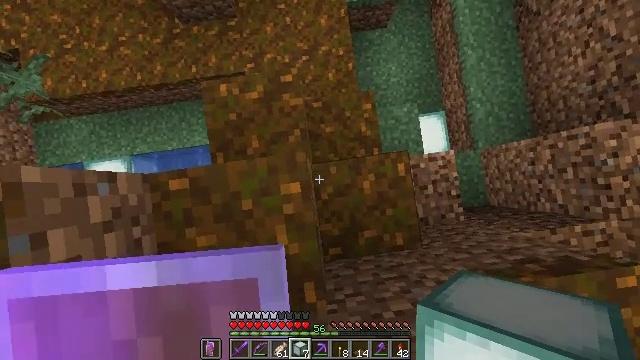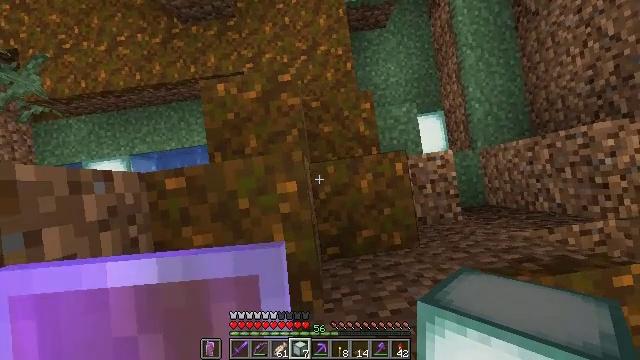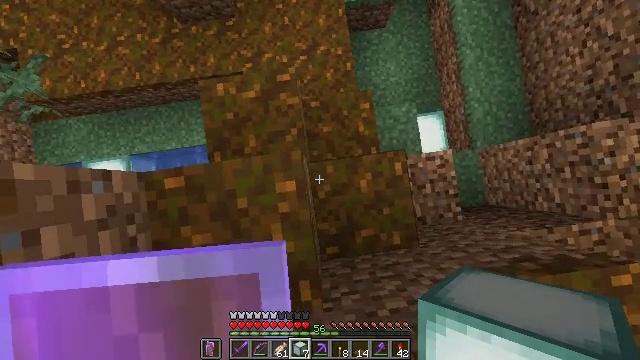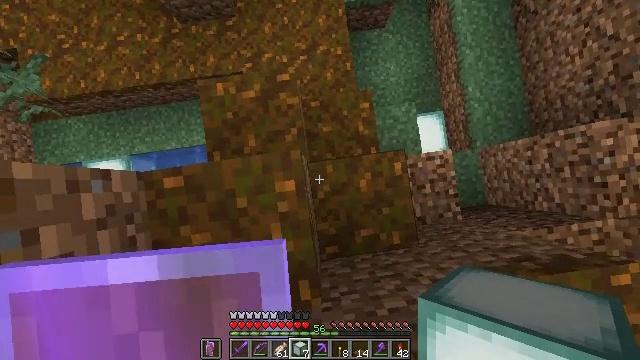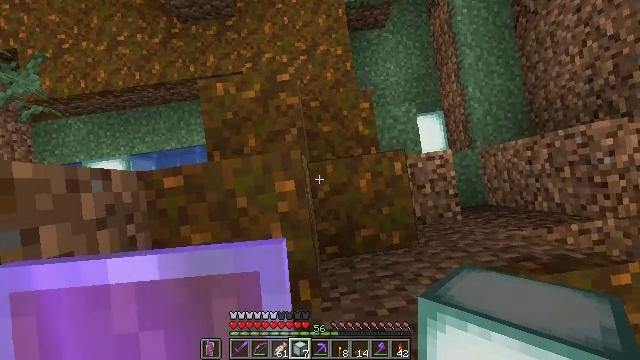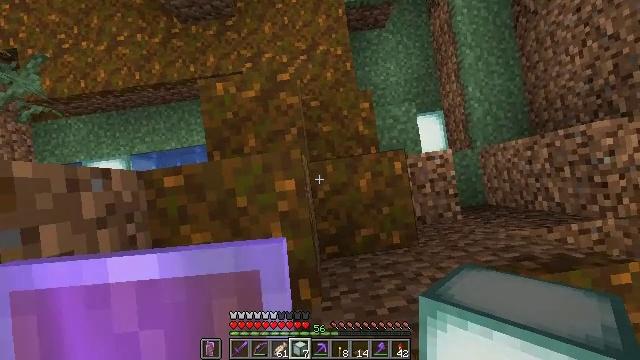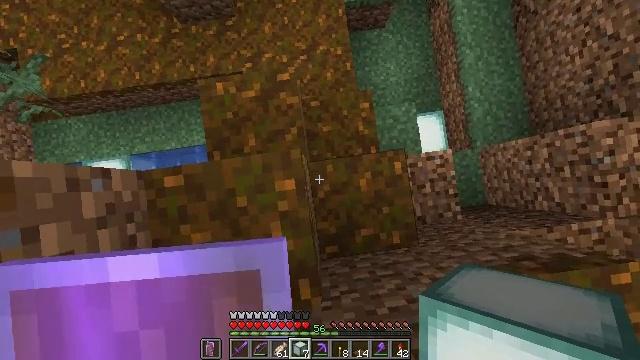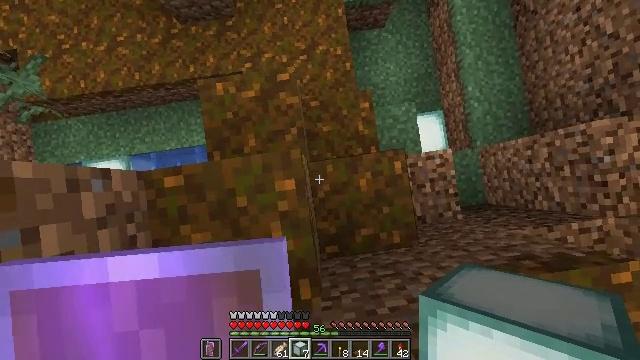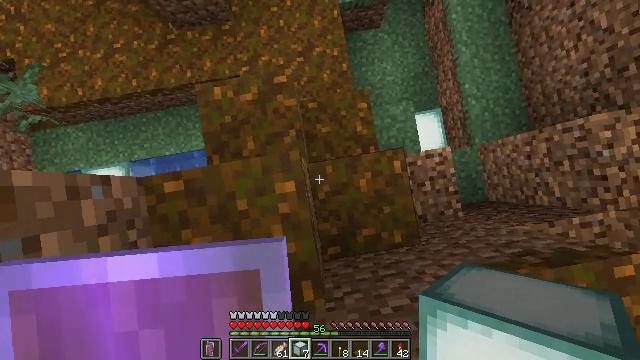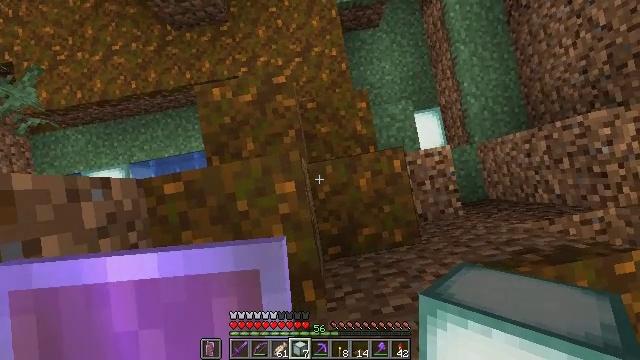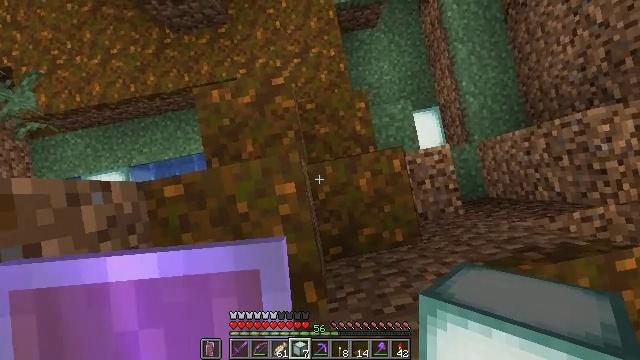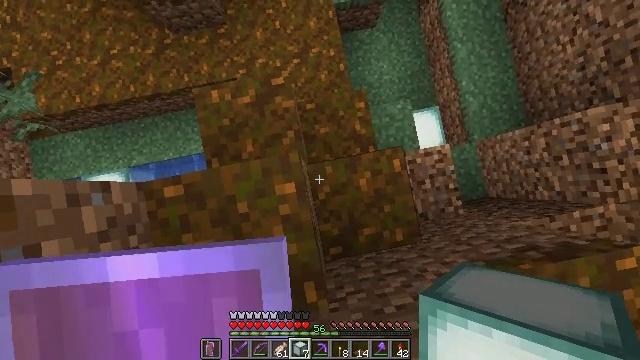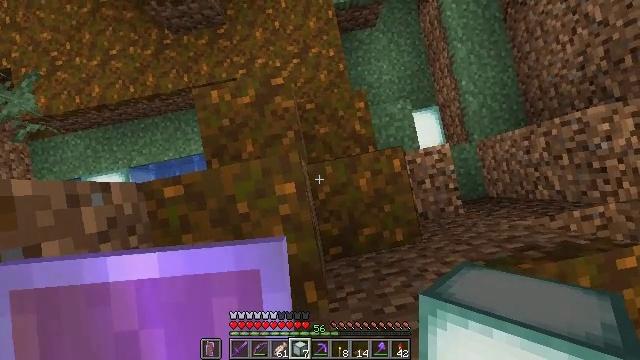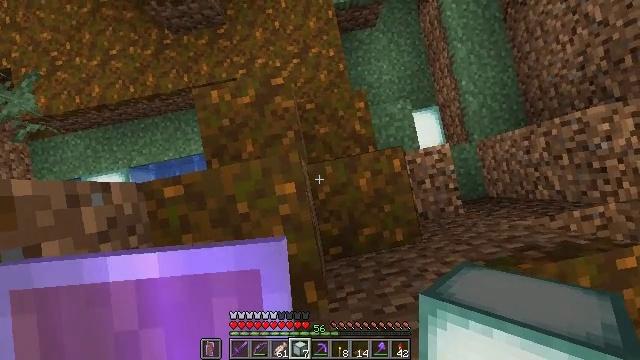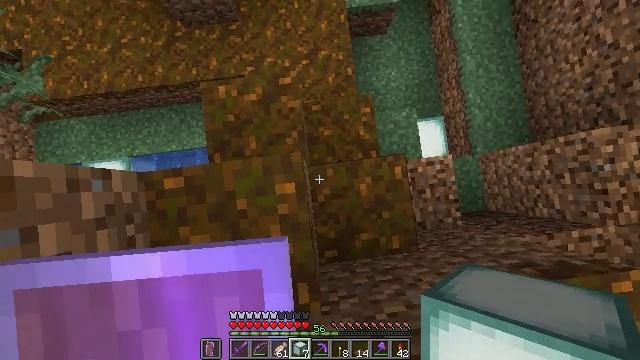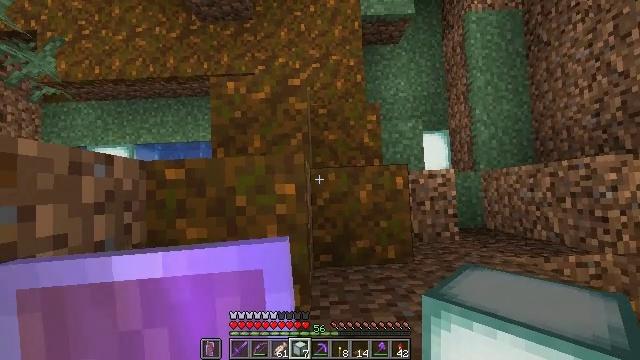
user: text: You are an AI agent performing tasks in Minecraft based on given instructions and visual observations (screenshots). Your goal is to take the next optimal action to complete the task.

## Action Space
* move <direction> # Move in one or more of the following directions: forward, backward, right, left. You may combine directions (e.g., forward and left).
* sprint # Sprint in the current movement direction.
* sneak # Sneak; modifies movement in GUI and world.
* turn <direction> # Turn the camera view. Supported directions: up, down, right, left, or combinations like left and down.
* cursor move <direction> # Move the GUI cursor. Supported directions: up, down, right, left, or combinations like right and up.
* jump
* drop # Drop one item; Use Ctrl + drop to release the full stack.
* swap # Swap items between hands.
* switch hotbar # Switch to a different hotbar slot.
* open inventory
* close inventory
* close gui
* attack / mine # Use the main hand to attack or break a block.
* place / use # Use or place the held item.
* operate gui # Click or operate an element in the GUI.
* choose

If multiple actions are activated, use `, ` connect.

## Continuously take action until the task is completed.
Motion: motion action
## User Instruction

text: Harvest the sea lantern from its structure.
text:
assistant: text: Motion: no_op
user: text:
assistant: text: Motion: no_op
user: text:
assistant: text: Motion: no_op
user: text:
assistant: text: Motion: no_op
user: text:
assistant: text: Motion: no_op
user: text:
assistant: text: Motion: no_op
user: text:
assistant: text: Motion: no_op
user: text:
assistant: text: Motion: turn right
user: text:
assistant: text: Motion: no_op
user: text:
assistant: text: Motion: no_op
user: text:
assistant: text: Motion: no_op
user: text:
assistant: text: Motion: no_op
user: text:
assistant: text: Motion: no_op
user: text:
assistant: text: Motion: turn left
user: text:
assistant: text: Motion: turn left
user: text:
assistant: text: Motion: no_op
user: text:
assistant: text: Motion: no_op
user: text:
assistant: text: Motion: no_op
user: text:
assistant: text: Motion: no_op
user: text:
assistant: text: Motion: no_op
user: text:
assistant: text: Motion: no_op
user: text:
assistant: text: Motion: no_op
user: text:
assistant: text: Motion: no_op
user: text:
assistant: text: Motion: no_op
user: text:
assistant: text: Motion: turn left
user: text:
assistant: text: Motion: turn left
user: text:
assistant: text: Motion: no_op
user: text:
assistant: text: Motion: no_op
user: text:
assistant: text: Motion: no_op
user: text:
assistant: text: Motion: no_op